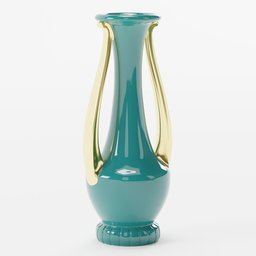
Label: decoration